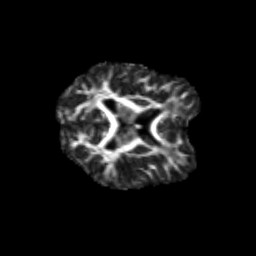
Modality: FA
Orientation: axial
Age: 26
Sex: female
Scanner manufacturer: siemens
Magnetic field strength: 3 T
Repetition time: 3.5 s
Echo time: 0.125 s